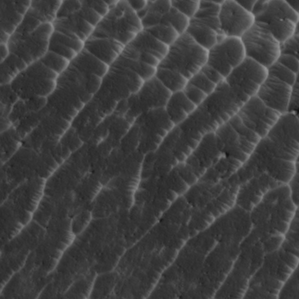
Label: non_frost